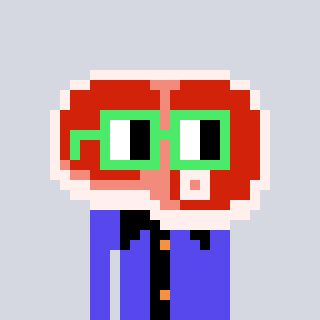
a pixel art character with square light green glasses, a steak-shaped head and a computerblue-colored body on a cool background